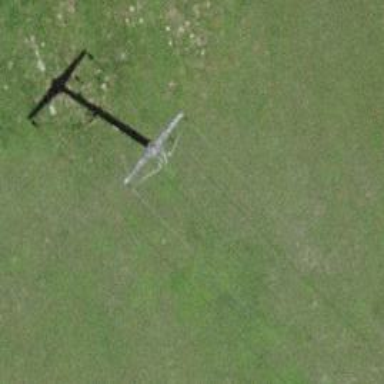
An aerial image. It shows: Minor power line with 3 cables.